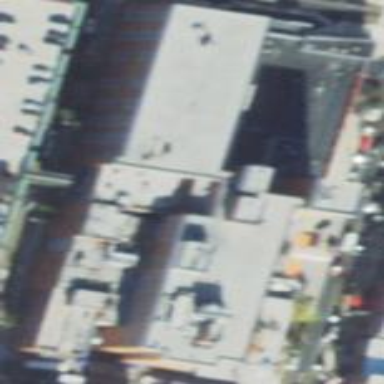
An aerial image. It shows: Hospital building.